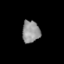
Tissue: lung
Cell type: Epithelial cells
Senescence score: 0.193
Nuclear area (px): 381
Mean DAPI intensity: 148.289